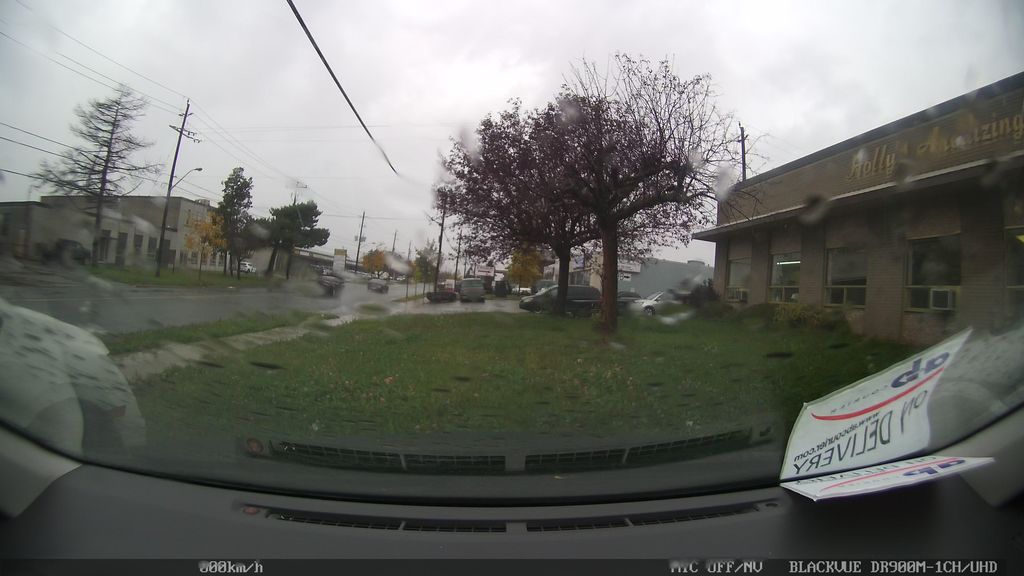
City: toronto